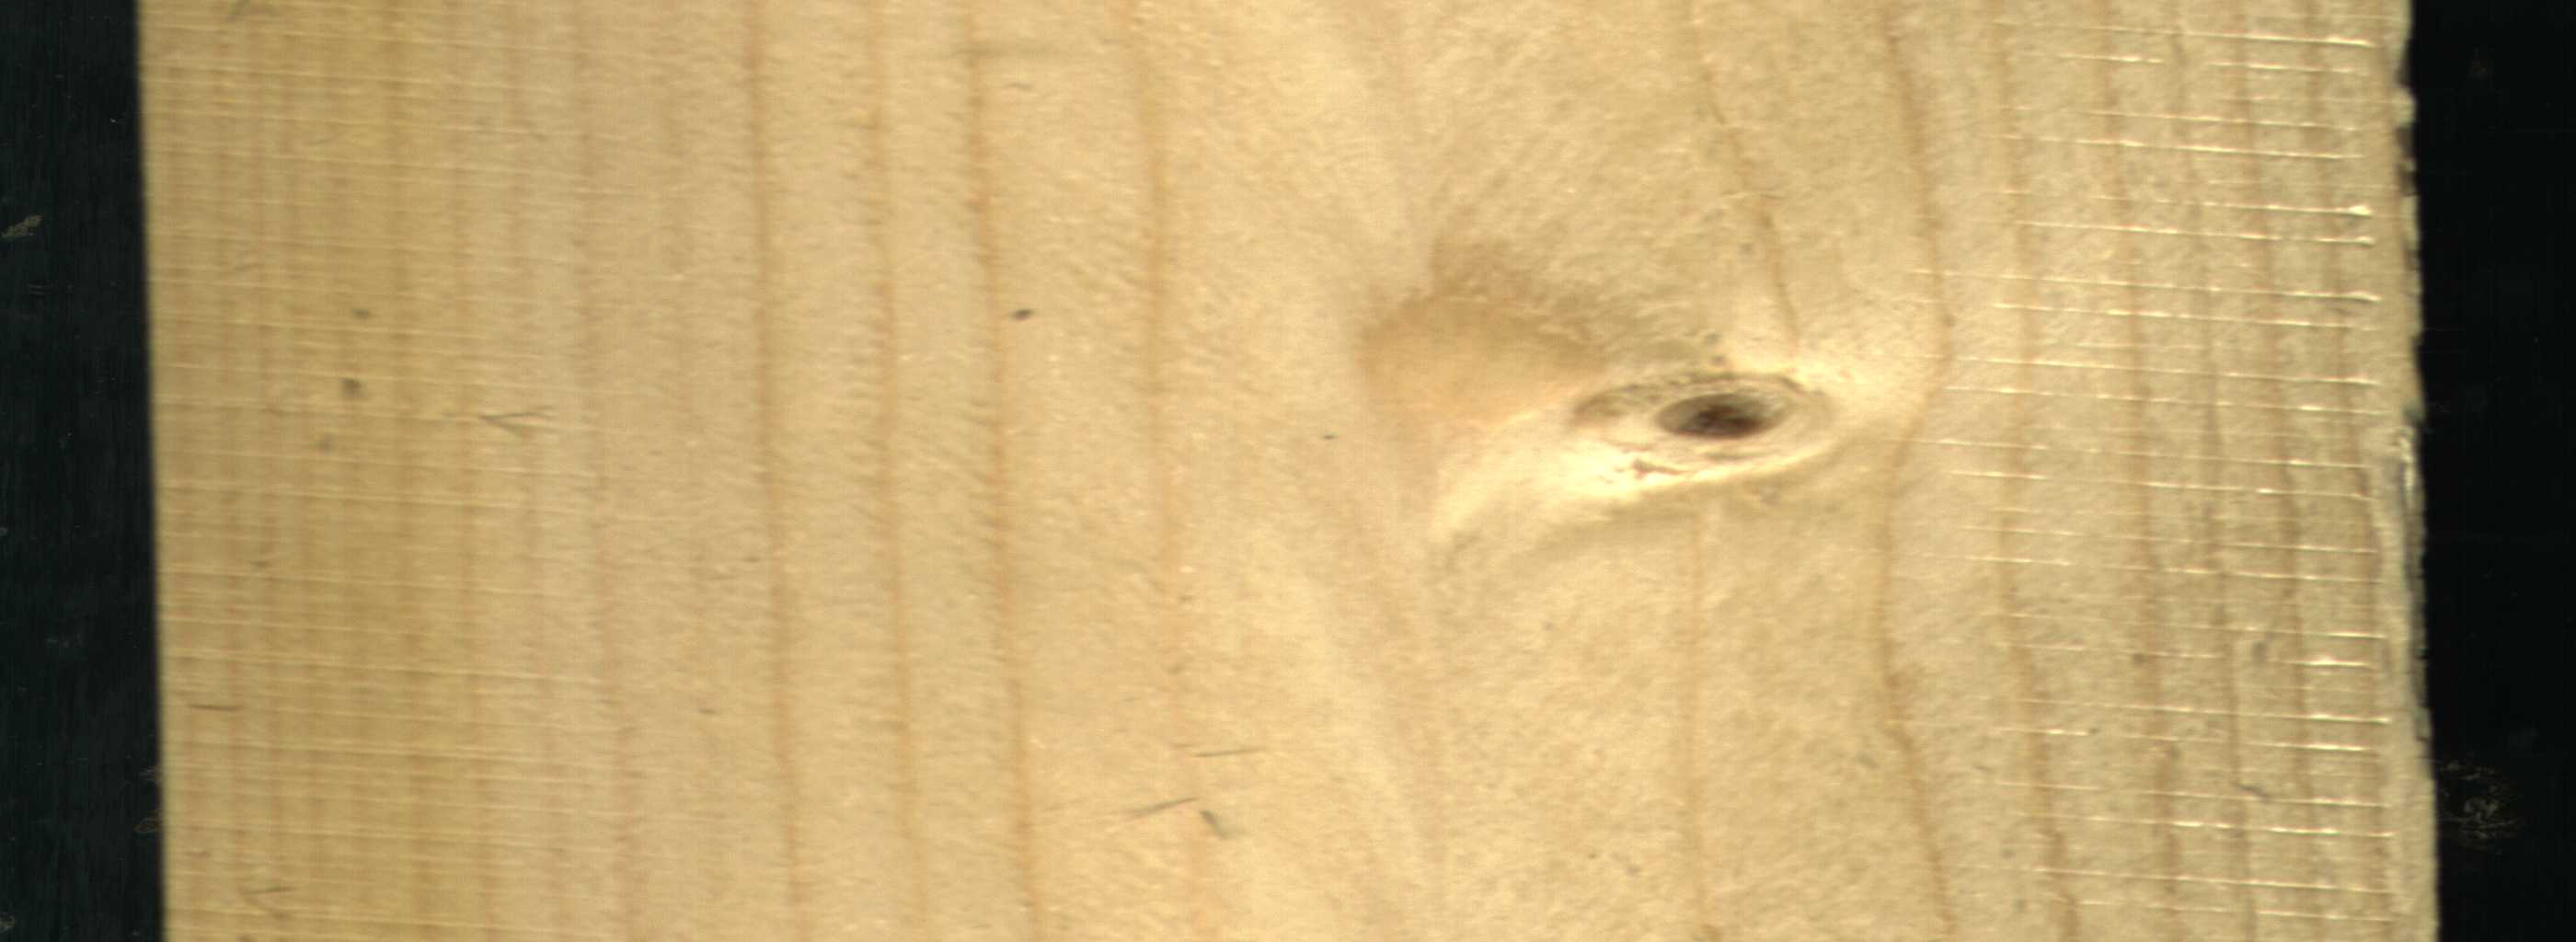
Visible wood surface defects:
Live_Knot